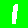
Digit: 1